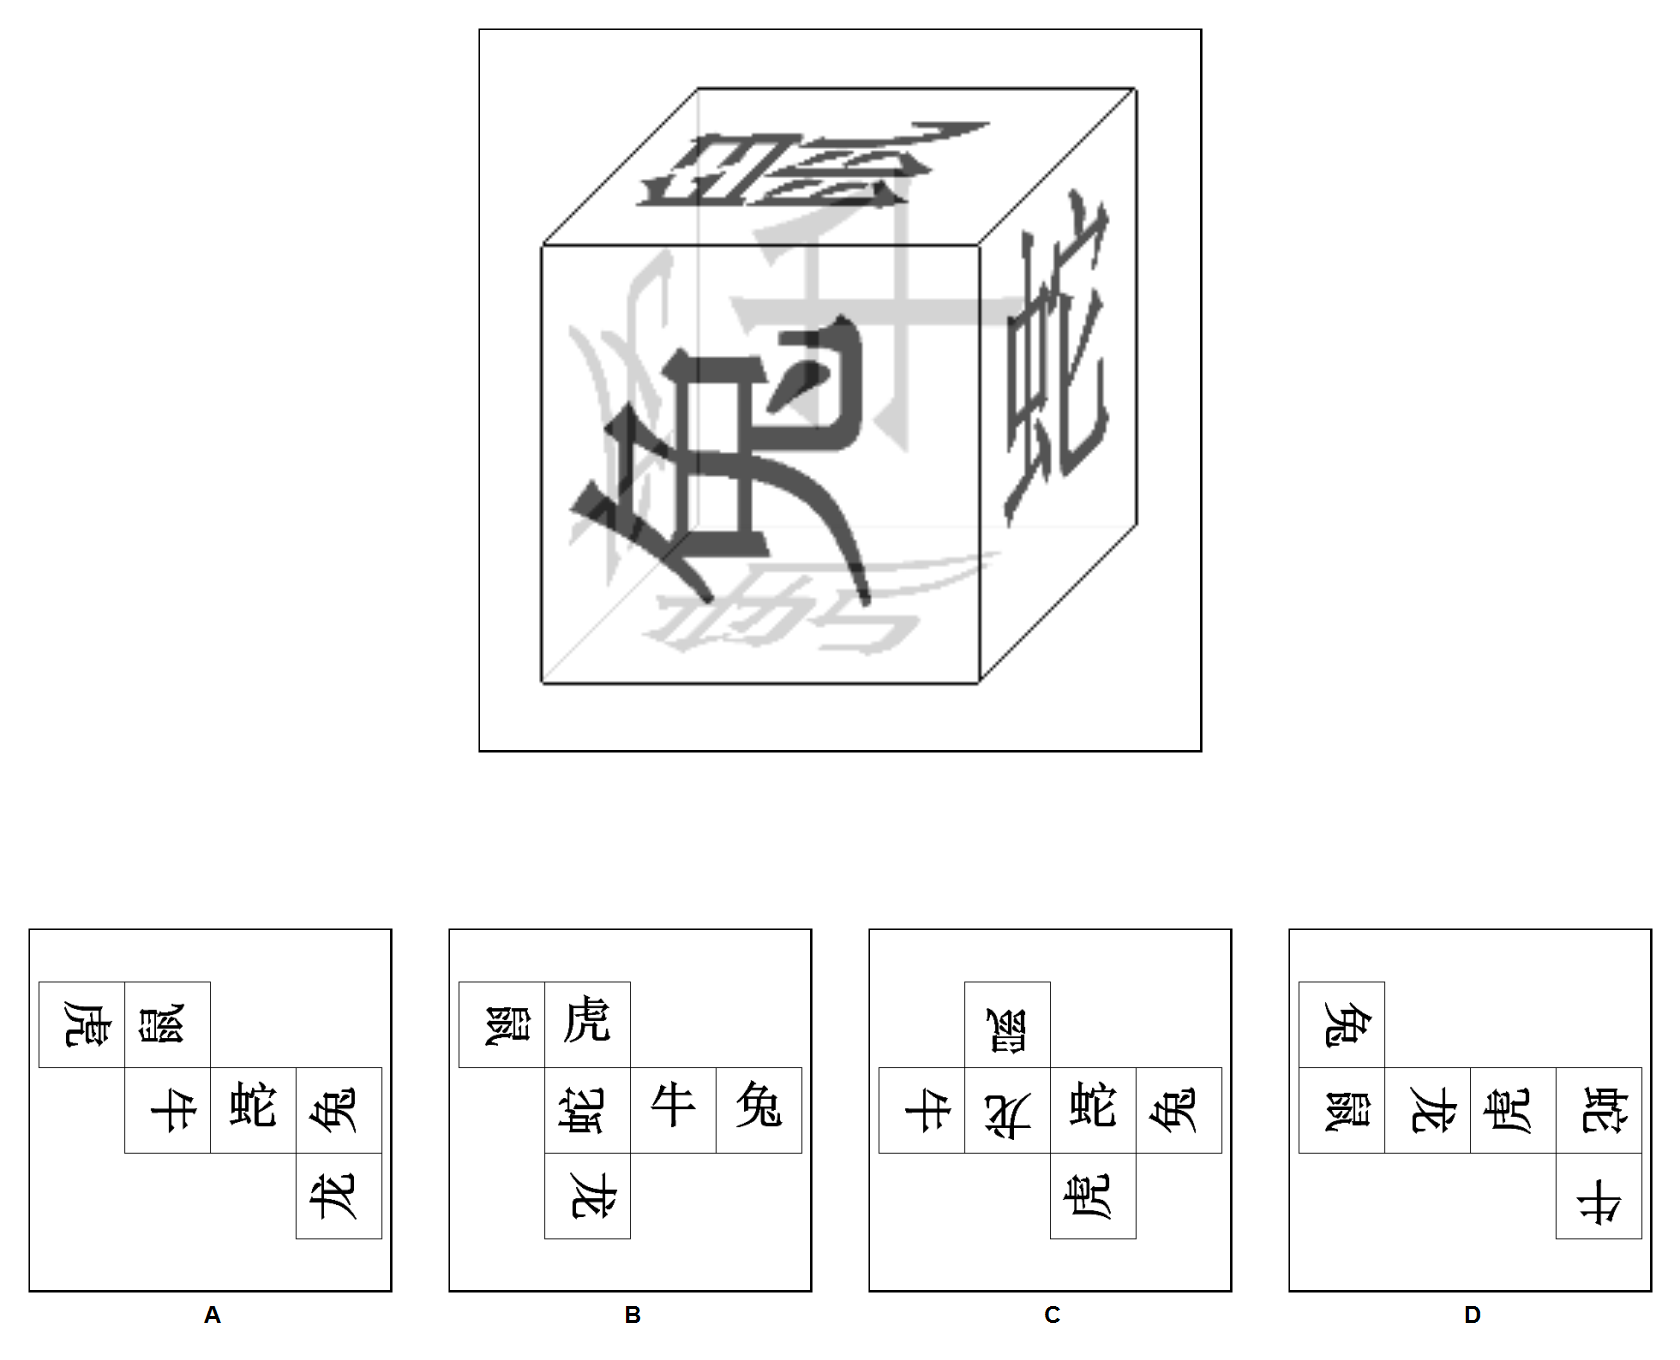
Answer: D